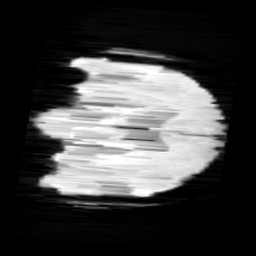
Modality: minIP
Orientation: coronal
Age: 11
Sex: female
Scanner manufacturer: siemens
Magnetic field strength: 3 T
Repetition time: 0.027 s
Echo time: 0.02 s